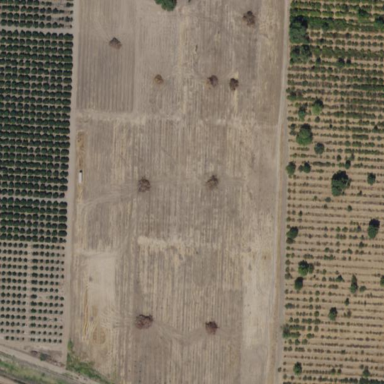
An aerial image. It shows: Orchard.